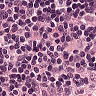
Metastatic tissue present: no